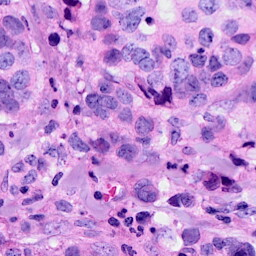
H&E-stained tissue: Breast